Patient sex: M
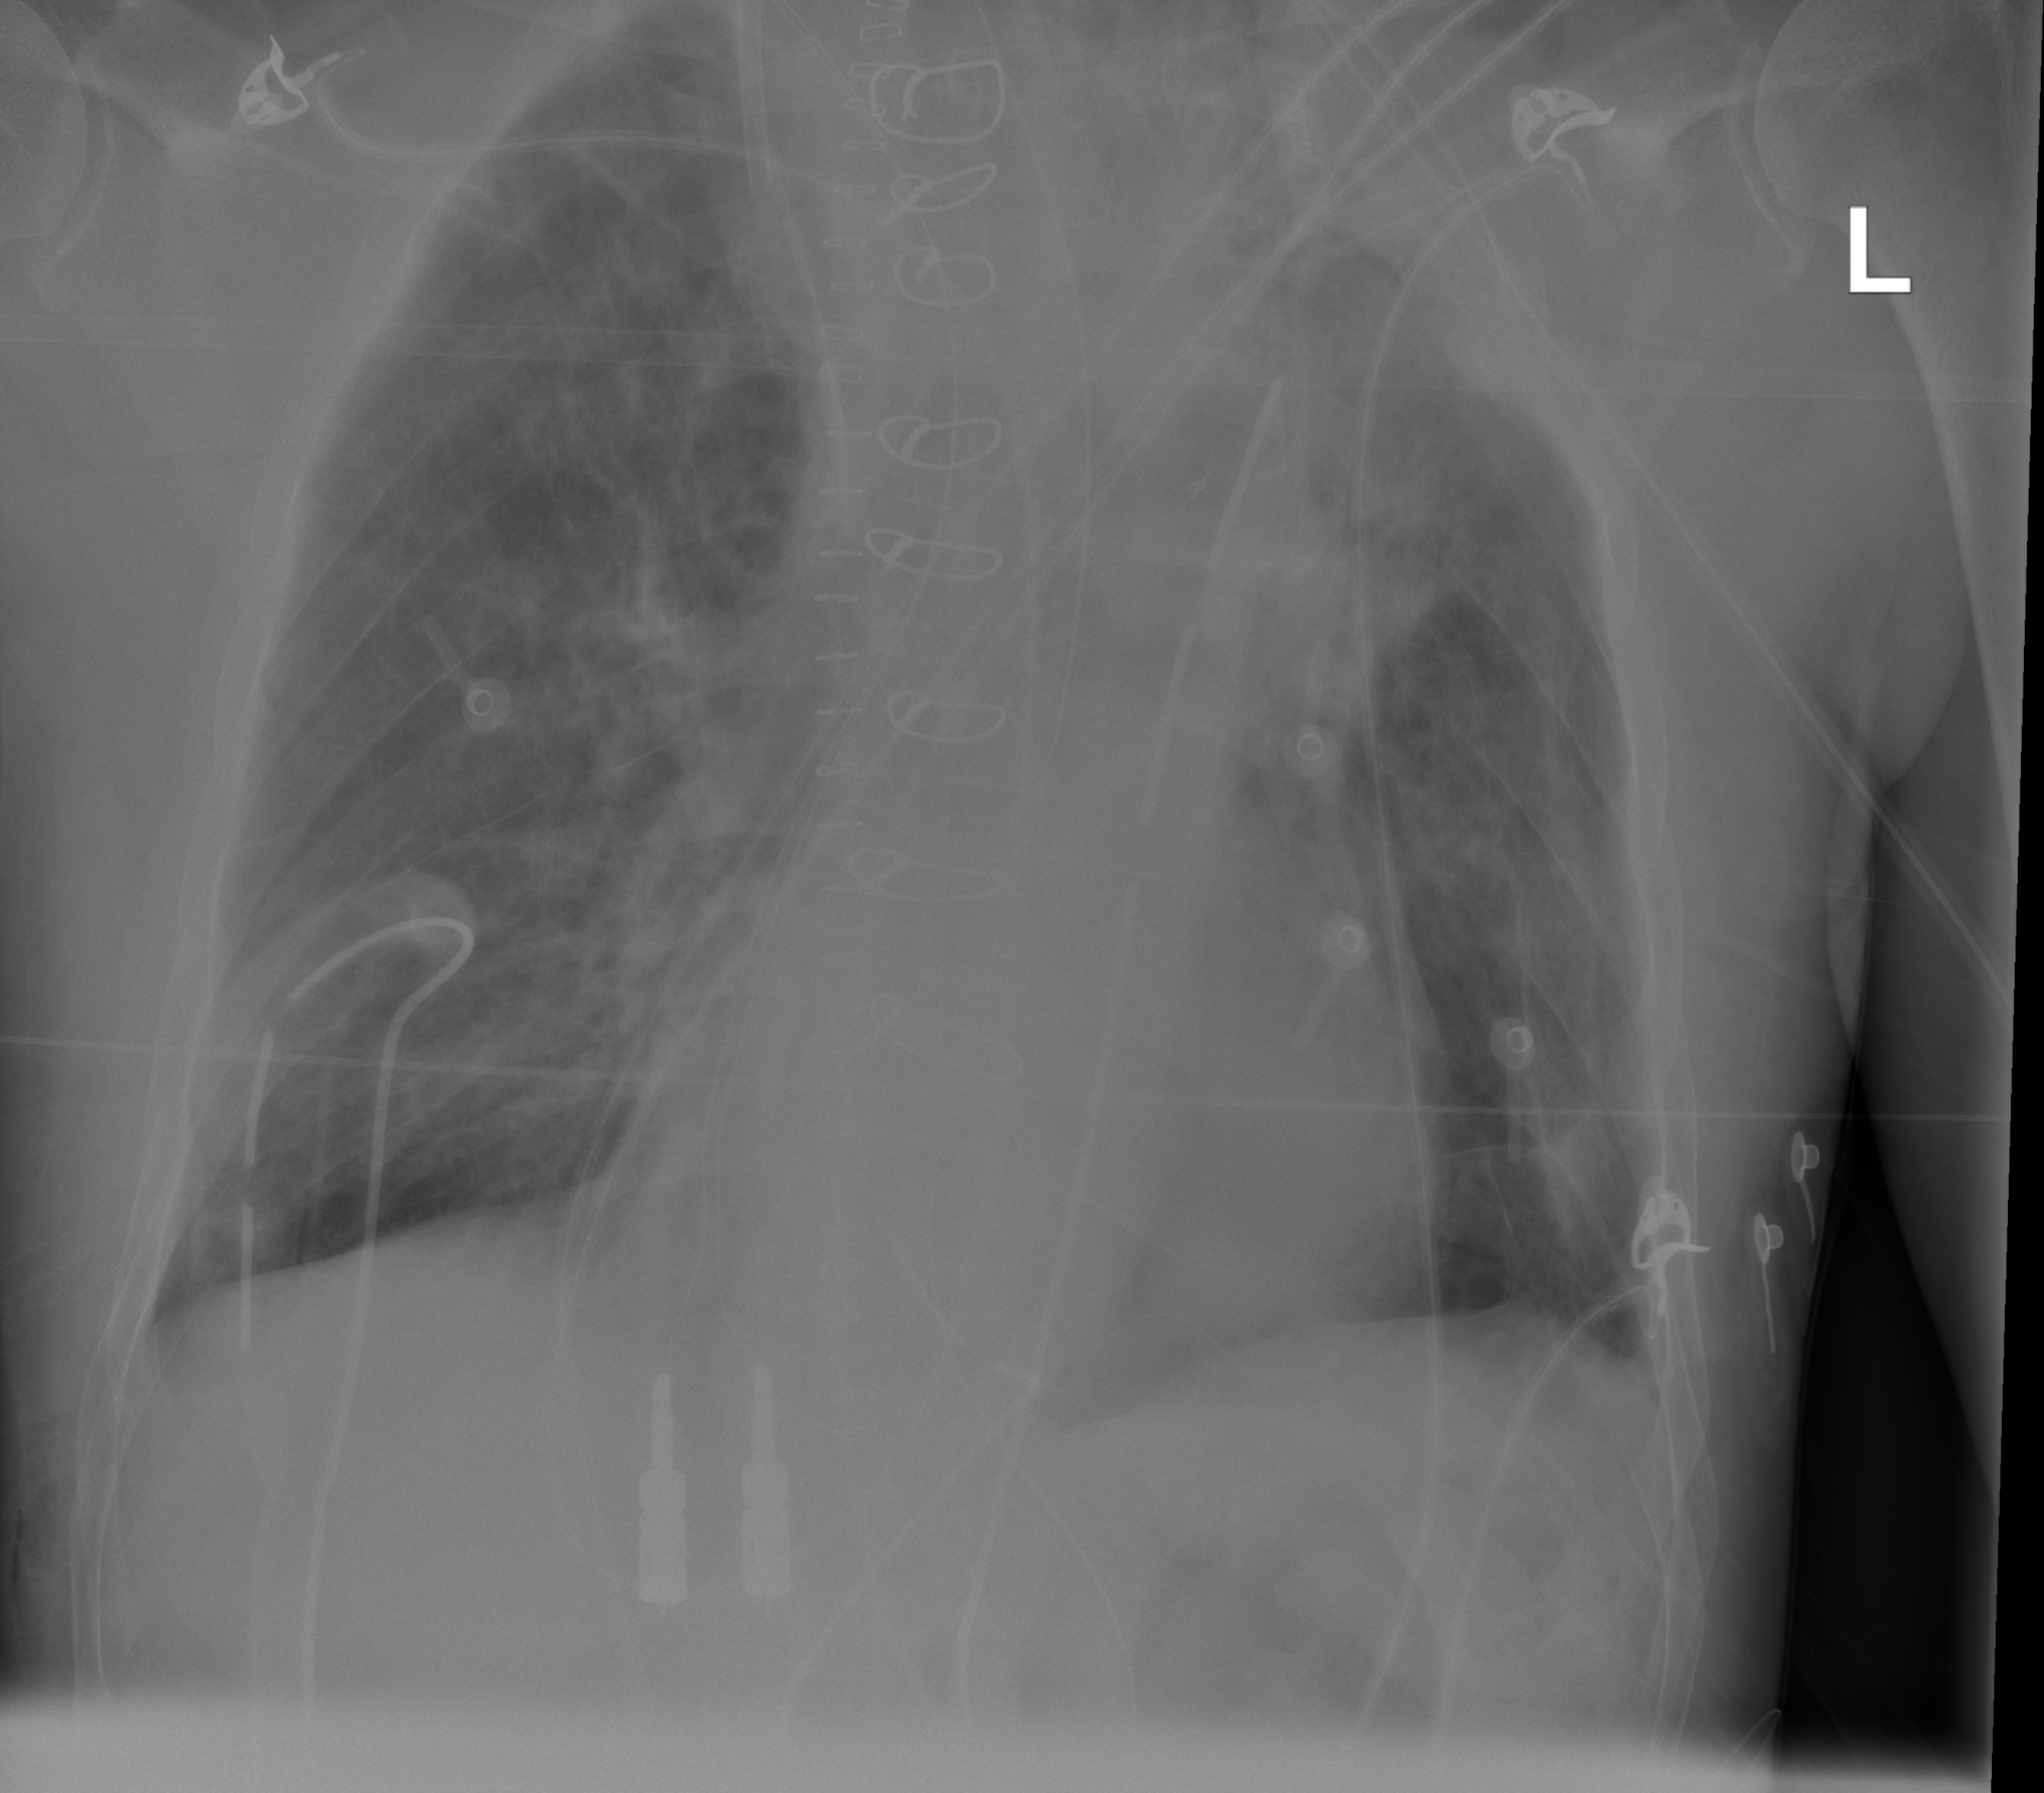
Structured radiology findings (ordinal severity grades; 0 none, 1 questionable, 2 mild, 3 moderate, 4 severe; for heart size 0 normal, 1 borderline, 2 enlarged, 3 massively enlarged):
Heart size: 0
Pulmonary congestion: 2
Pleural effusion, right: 0
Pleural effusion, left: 0
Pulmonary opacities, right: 0
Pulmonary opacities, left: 0
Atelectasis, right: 1
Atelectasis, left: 1